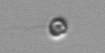
Label: nanoplankton_mix